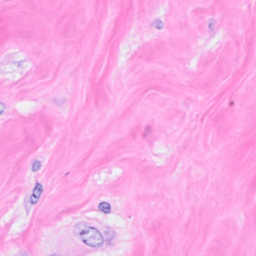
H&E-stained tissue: Breast